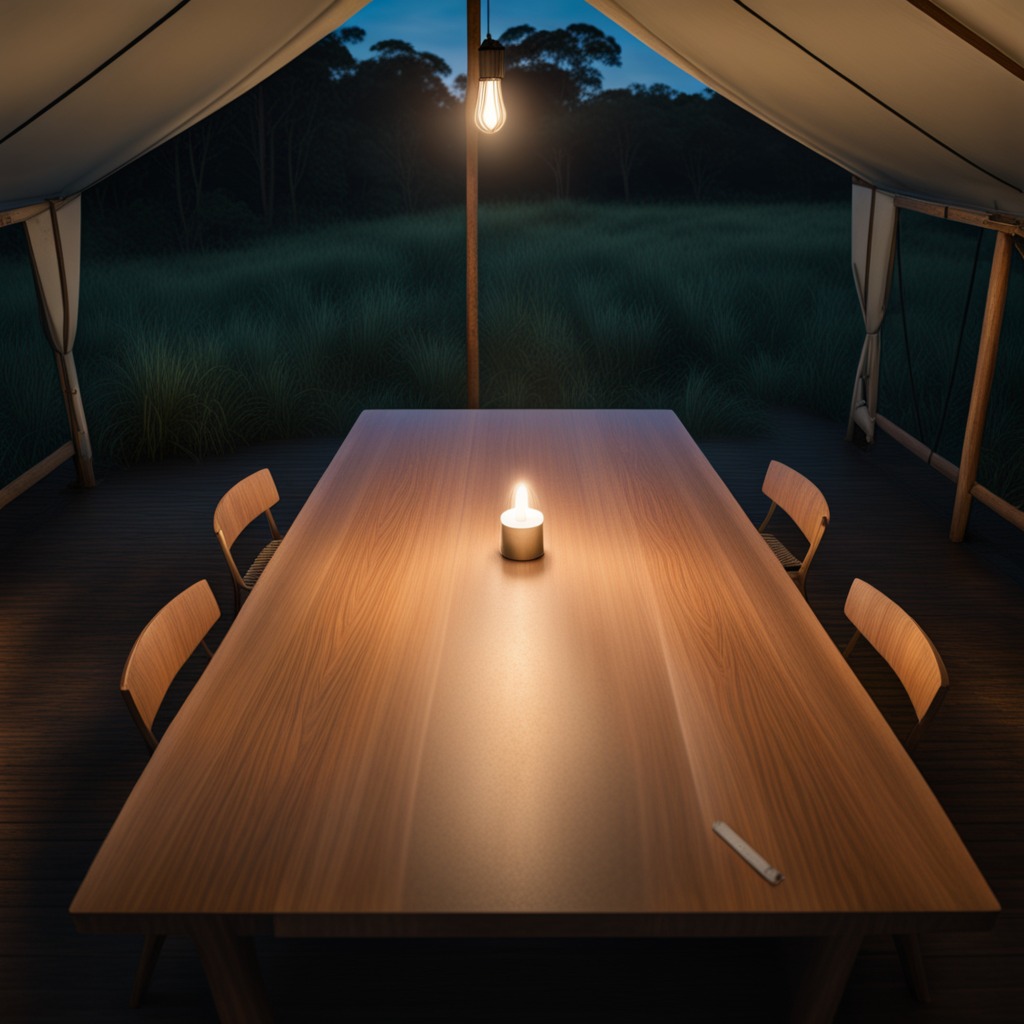
A coiled metal spring lies on a clean wooden table inside a jungle field workshop tent at night.